Current action and preconditions to check: trajectory_clear

Your task: For each precondition in the list above, predict whether it will hold at this action.

Consider the current scene as observed from the mobile robot's camera, and analyze the predicted future states of all dynamic agents (e.g., people, animals, vehicles, or any moving entities) within the NEXT SECOND.

IMPORTANT: Only answer "very likely" if you are absolutely certain—based on strong, clear evidence—that a dynamic agent will violate the precondition in the predicted future state. Do NOT answer "very likely" for unlikely, ambiguous, or low-probability risks.

Ask yourself for each precondition: Is there a high probability, with clear and convincing evidence, that the predicted future states of any dynamic agent will interfere with the predicted future state of the currently executing action within the NEXT SECOND, causing that precondition to fail?

Assess the risk level based on these predictions. Use "likely" or "very likely" if motions create a clear risk of interference.

Use "neutral" or "improbable" if agents are nearby but their predicted paths are clearly diverging or non-conflicting.

Failure Risk Categories: "very improbable", "improbable", "neutral", "likely", "very likely"

Answer Format: Output ONLY the probability_of_failure value from these categories: "very improbable", "improbable", "neutral", "likely", "very likely"

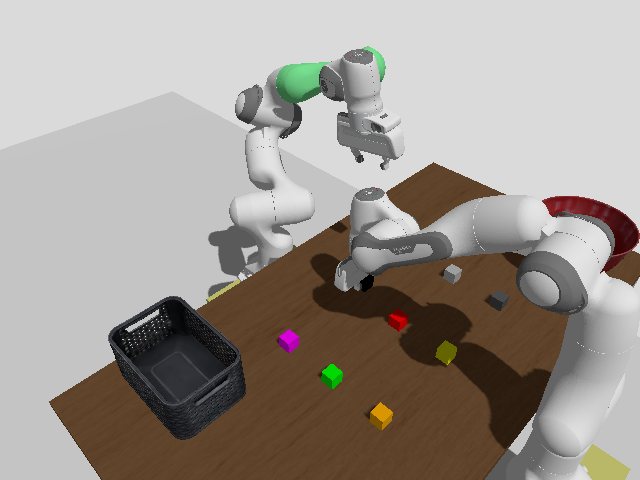

Answer: improbable